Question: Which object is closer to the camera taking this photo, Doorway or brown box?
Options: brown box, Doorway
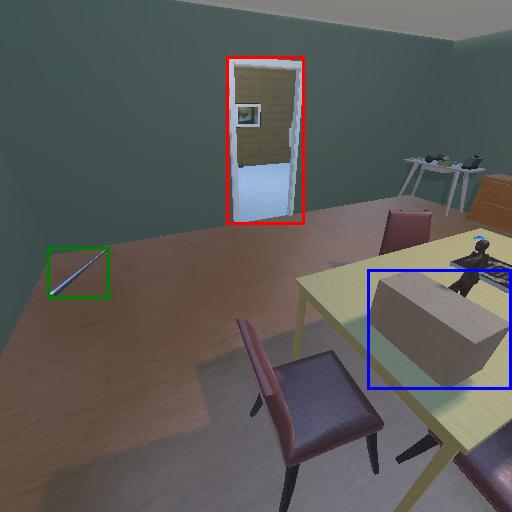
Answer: brown box